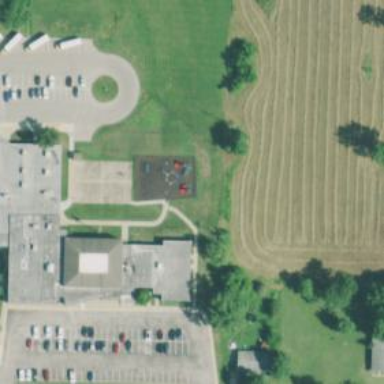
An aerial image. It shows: School building.